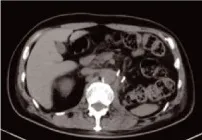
7 months after nivolumab.
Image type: radiology (ct)